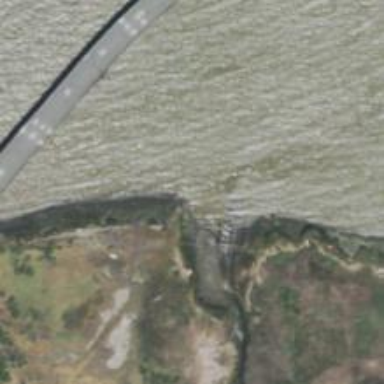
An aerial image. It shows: Ruined pier made by man.